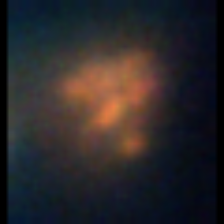
Taxon: Unknown_detritus
Group: Unknown